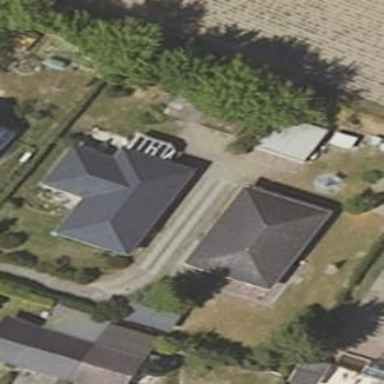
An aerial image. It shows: Simple and straightforward house.